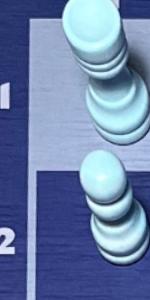
Label: Pawn_White